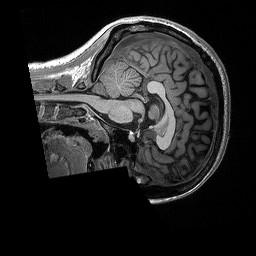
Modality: T1w
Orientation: sagittal
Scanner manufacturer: siemens
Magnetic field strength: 3 T
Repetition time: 2.3 s
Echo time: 0.00298 s